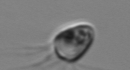
Label: Balanion